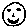
Label: smiley face